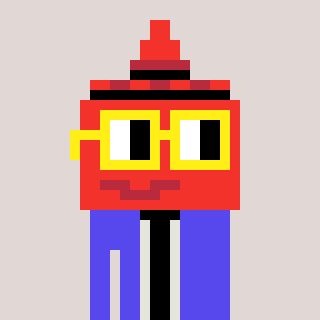
a pixel art character with square yellow glasses, a ketchup-shaped head and a computerblue-colored body on a warm background